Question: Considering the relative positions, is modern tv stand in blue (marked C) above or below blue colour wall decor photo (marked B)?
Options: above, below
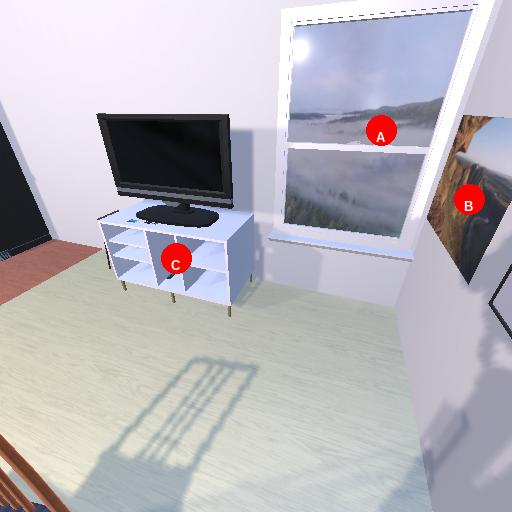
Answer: above